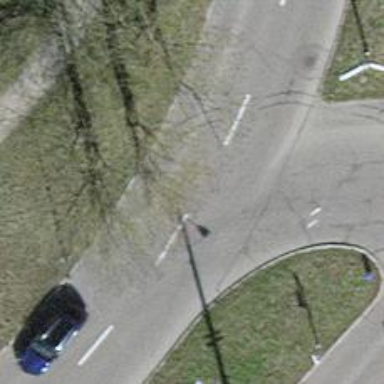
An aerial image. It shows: Secondary link road with asphalt surface and trolley wires.